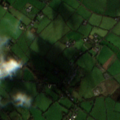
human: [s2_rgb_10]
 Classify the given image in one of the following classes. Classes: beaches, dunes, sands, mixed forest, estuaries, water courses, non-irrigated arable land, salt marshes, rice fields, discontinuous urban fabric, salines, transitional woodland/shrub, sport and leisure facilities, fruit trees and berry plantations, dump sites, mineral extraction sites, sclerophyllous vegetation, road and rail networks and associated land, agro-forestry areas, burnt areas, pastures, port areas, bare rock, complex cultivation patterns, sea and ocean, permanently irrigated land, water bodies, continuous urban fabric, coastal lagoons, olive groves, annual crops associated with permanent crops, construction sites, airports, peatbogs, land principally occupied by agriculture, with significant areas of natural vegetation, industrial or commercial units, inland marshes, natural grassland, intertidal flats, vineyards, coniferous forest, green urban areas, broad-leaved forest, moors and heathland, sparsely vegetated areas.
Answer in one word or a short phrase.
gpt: pastures